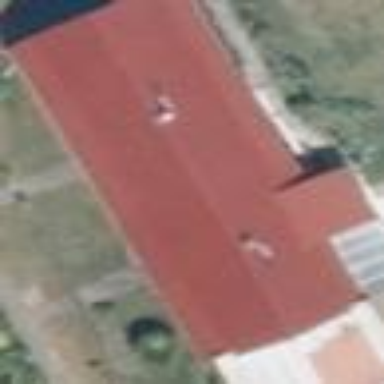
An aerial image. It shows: Gabled roof apartments building.